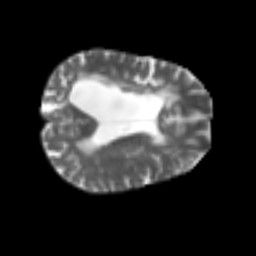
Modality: T2w
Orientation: axial
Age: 54
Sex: female
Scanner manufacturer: siemens
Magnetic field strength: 3 T
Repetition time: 4.987 s
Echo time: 0.0792 s